高一 · 代数
设函数 $f(x)=\left\{\begin{array}{l}-\log _{3} x-a, 0<x<2 \\ x^{2}-4 a x+3 a^{2}, x \geq 2\end{array}\right.$

(I) 当 $a=2$ 时, 求 $f(x)$ 的最小值;

( II) 函数 $y=f(x)$ 恰有两个零点, 求实数 $a$ 的取值范围.
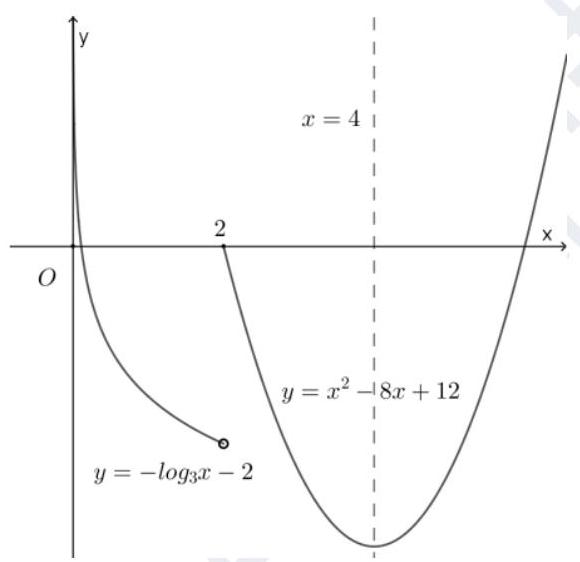
答案: (1) -4 ; (2) $a \in\left[\frac{2}{3}, 2\right)$
解析:

(1) 当 $a=2$ 时有 $f(x)=\left\{\begin{array}{l}-\log _{3} x-2,0<x<2 \\ x^{2}-8 x+12, x \geq 2\end{array}\right.$ 的函数图像如下

由上图知: $0<x<2$ 上无最值且单调递减,

则 $f(x)$ 的最小值出现在 $x \geq 2$ 的二次函数分支上且其对称轴 $x=4 \geq 2$, 开口向上,

$\therefore f(x)_{\text {min }}=f(4)=-4<-\log _{3} 2-2$, 即 $f(x)$ 的最小值为 -4

(2) 由题意, $y=f(x)$ 恰有两个零点

1、若 $0<x<2$ 上无零点, 则 $a \leq-\log _{3} 2$, 而此时 $x \geq 2$ 上 $\Delta=4 a^{2}>0$,
对称轴 $x=2 a \leq-2 \log _{3} 2$

$\therefore f(x)$ 在 $x \geq 2$ 单调递增而 $f(2)=4-8 a+3 a^{2}>0$ 且 $f(x)$ 的开口向上,可知 $x \geq 2$ 上无零点, 故不合题意

2、若 $0<x<2$ 上有零点, 令 $-\log _{3} x-a=0$, 即 $x=\frac{1}{3^{a}} \in(0,2)$,

有 $a>-\log _{3} 2$, 此时, 要符合题意, 则 $x \geq 2$ 上有且仅有一个零点

$\therefore\left\{\begin{array}{l}\Delta=4 a^{2}=0 \\ 2 a \geq 2\end{array}\right.$ 或 $\left\{\begin{array}{l}\Delta=4 a^{2}>0 \\ f(2)=4-8 a+3 a^{2} \leq 0, \\ 2 a<4\end{array}\right.$ 解得 $\frac{2}{3} \leq a<2$

故 $a \in\left[\frac{2}{3}, 2\right)$

$\therefore$ 综上, 知 $a \in\left[\frac{2}{3}, 2\right)$